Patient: sex M, age 60
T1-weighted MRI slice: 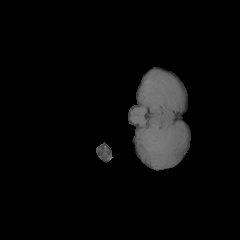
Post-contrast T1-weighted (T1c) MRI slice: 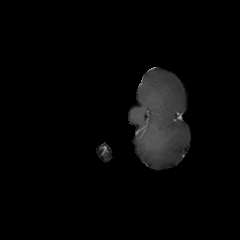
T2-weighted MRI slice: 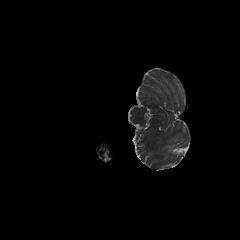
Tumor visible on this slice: no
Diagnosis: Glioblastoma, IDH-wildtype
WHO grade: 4